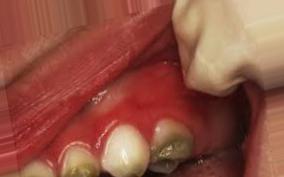
Condition: Tooth Discoloration